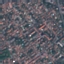
Land use / land cover: Residential